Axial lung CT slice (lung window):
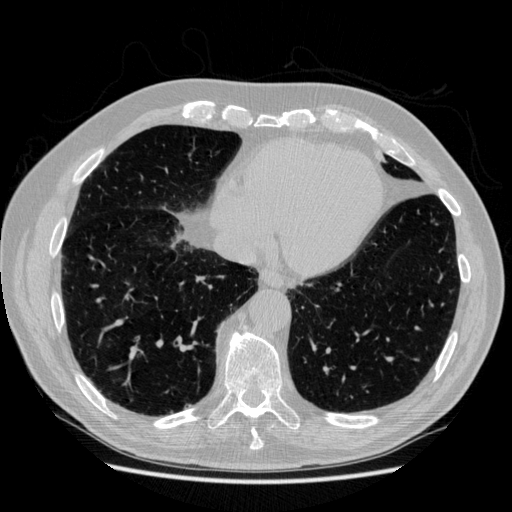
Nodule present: no